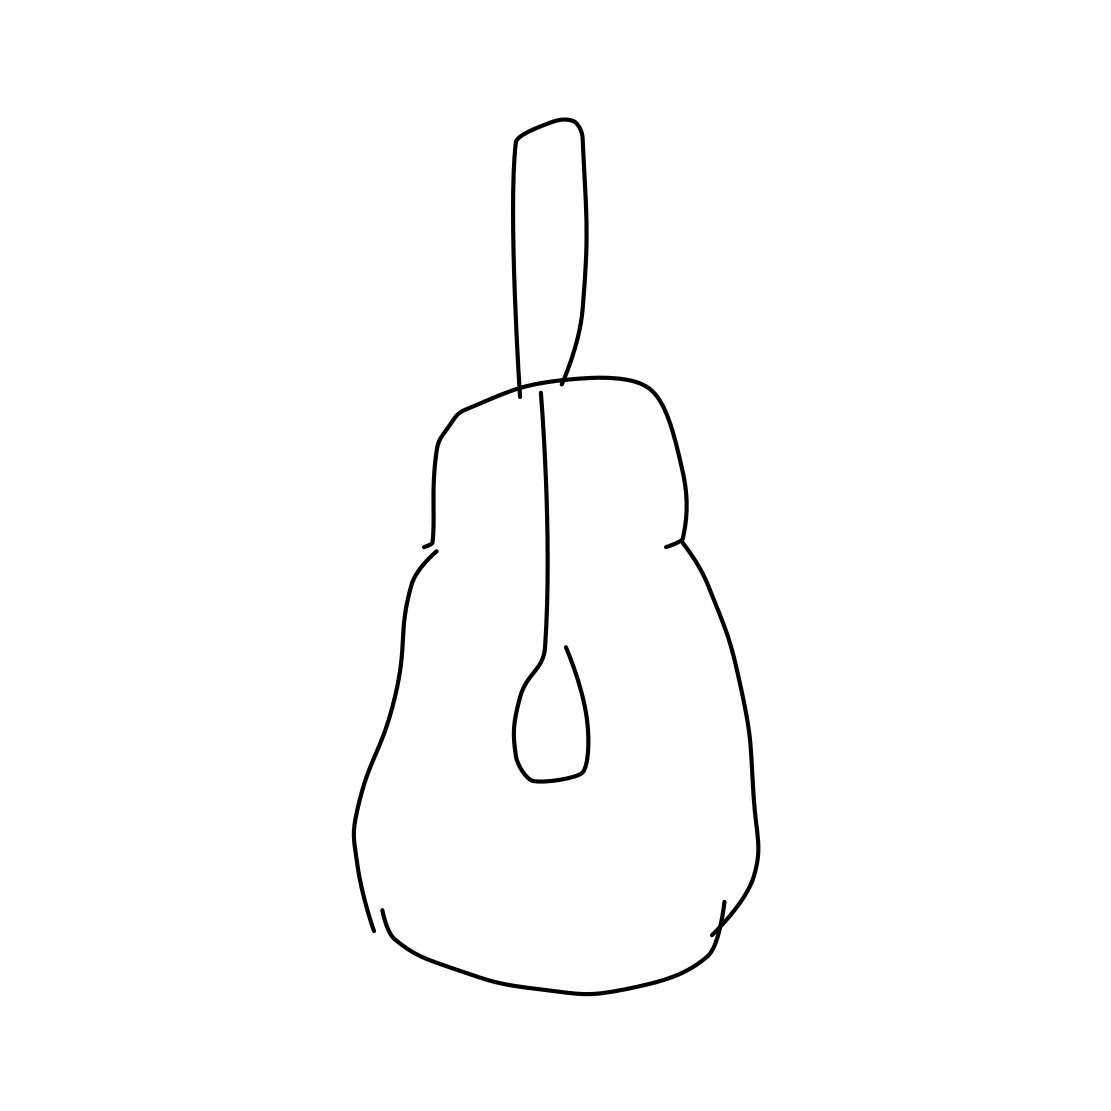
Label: bell